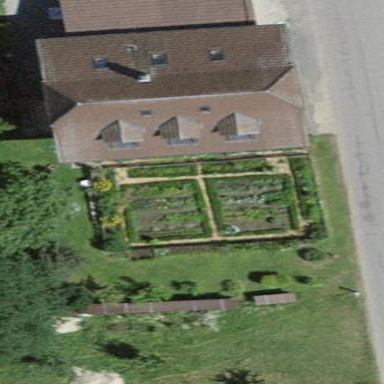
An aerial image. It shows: Garden area designated for leisure land.